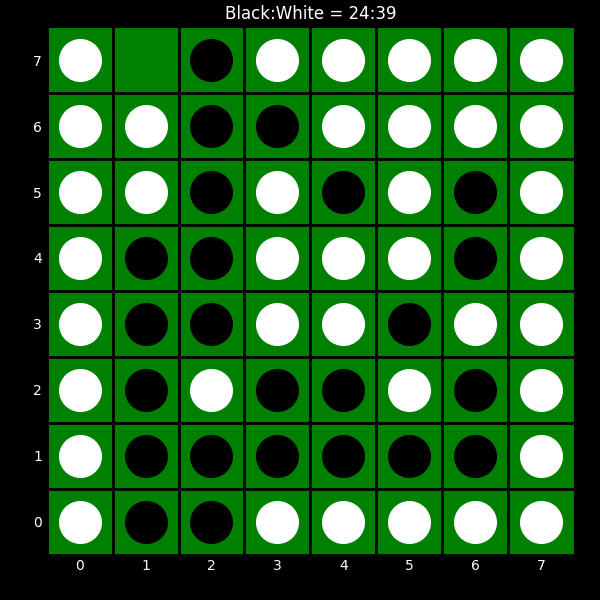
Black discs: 24
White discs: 39